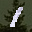
Label: 1